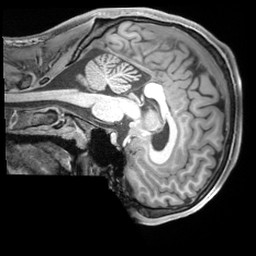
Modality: T1w
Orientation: sagittal
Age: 21
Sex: male
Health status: ill
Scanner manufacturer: siemens
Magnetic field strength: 3 T
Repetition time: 2.2 s
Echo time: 0.00218 s